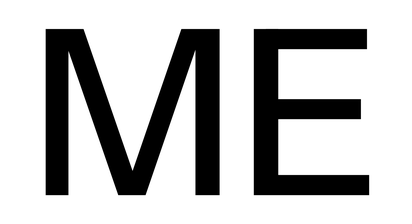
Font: InstrumentSans_Medium